Question: I am building an IE Addon in C#. I uninstall my addon using Programs and Features. But it doesn't work out. The toolbar stays there on the browser. Tried Manage Addons from Tool Menu in IE. It displays Unavailable, but doesn't give an option to Remove or Uninstall it. I am unable to remove it fully. Also, when I rebuild my SetUp and reinstall it, it's not reflecting the changes as the old one is still there.
Even I deleted the Keys from the Registry.
Also there are other Addons which aren't built by me and still show the same behaviour.
Please see the Screenshot.

Please guide me to uninstall or say remove these.
Regards
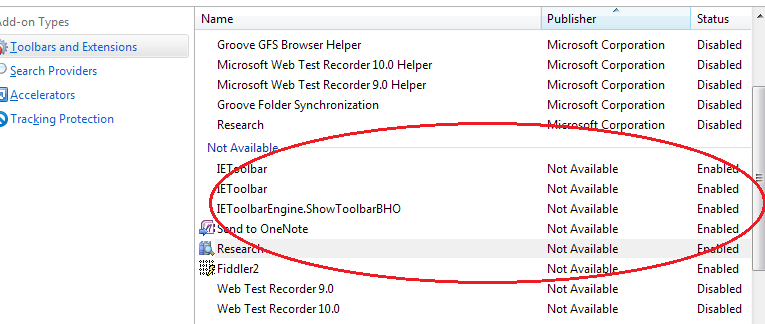
Answer: Here is some url.May be it can help you.
<URL>
<URL>
Thanks